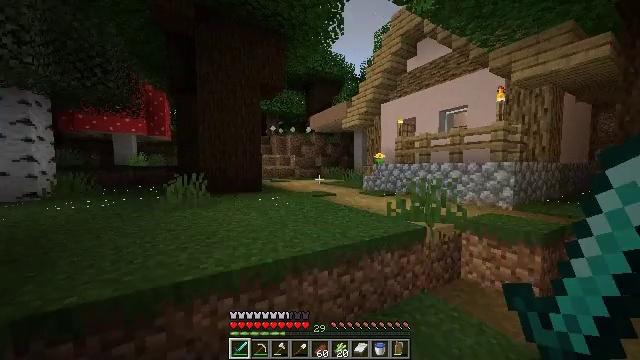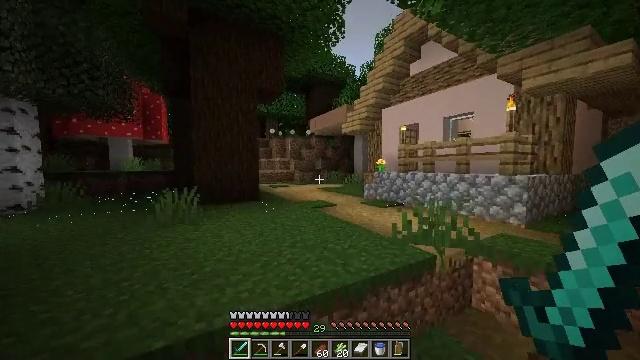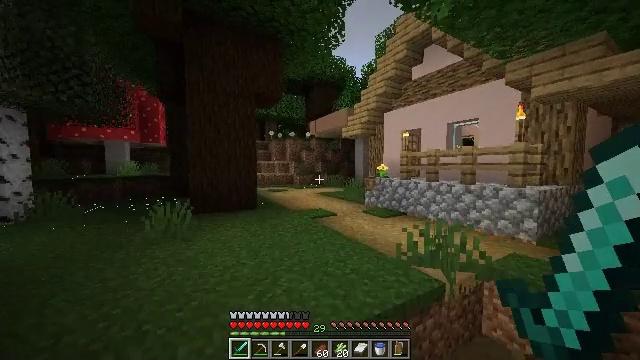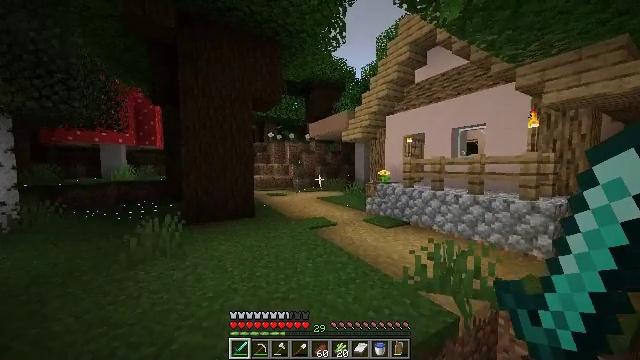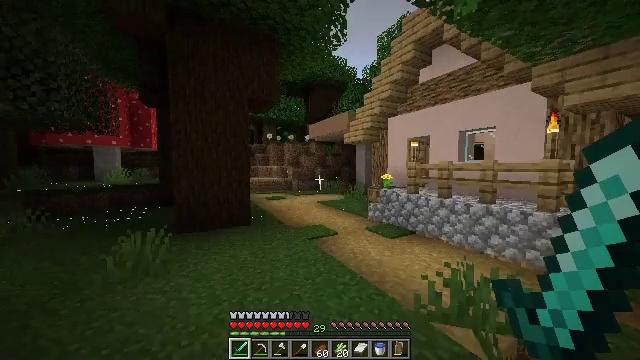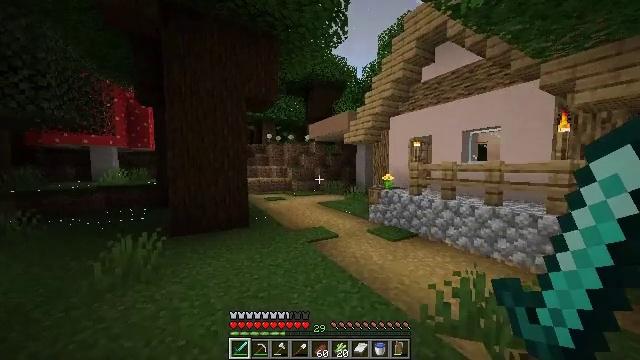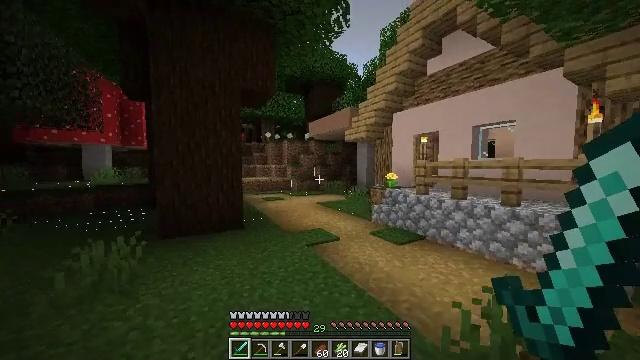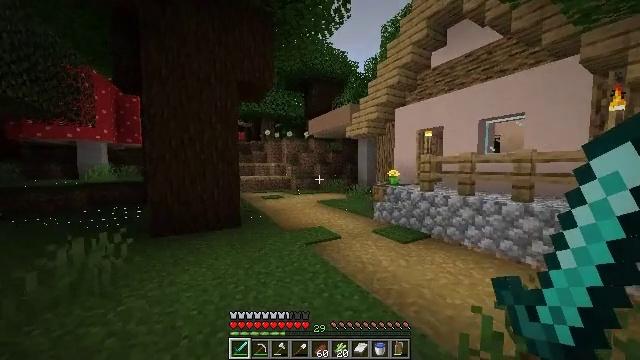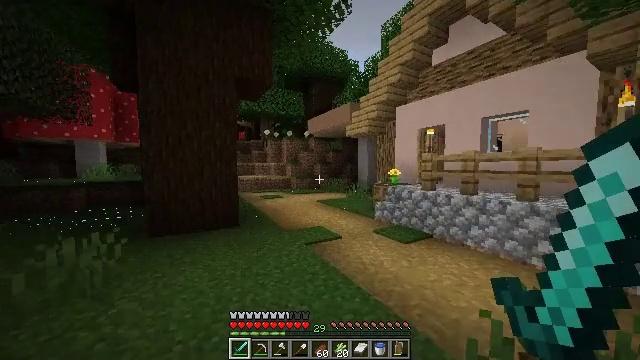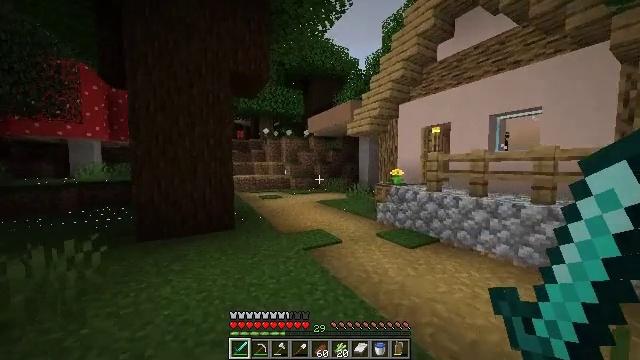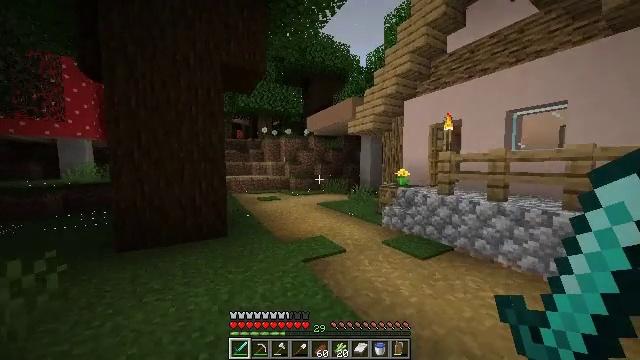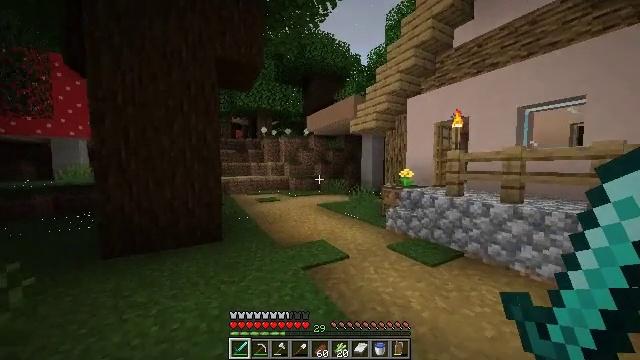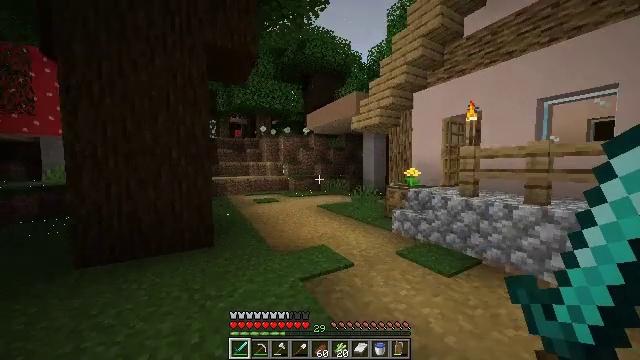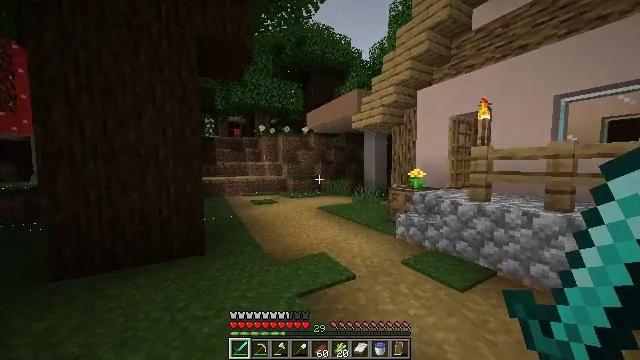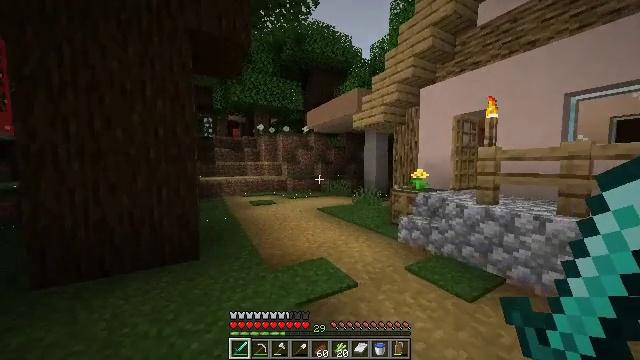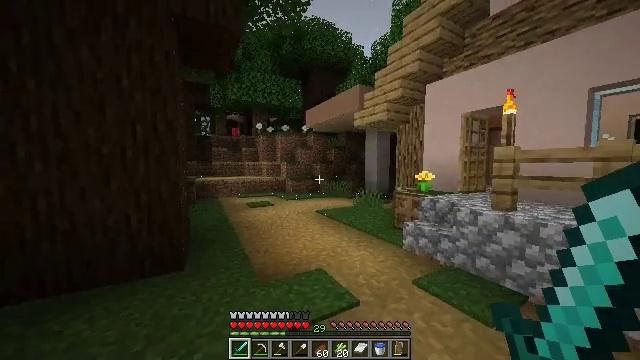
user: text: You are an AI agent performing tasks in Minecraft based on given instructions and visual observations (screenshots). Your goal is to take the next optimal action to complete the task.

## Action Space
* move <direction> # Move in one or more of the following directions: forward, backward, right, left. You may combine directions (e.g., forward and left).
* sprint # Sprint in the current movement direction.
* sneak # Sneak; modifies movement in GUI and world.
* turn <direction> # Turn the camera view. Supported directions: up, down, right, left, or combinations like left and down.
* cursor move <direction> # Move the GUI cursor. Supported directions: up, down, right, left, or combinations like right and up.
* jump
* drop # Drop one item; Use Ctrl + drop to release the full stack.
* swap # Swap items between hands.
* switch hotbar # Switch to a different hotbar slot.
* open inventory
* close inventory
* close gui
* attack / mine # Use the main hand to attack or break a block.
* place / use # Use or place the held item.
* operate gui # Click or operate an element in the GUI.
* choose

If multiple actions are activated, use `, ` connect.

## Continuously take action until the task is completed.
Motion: motion action
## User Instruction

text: Pick up the cornflower in the field.
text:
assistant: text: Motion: move forward, sprint, jump
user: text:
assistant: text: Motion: move forward, sprint, jump
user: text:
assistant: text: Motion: move forward, sprint, jump
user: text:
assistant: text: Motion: move forward, sprint
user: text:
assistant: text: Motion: move forward, sprint
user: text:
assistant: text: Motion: move forward, sprint
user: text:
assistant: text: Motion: move forward, sprint
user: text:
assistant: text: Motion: move forward, sprint
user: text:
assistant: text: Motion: move forward, sprint
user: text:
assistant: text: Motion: move forward, sprint
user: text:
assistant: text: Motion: move forward, sprint
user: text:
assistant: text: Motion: move forward, sprint
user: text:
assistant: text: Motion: move forward, sprint
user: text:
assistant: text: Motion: move forward, sprint
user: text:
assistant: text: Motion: move forward, sprint
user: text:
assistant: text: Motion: move forward, sprint
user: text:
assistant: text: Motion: move forward, sprint
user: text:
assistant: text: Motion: move forward, sprint
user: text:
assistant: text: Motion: move forward, sprint
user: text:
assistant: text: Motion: move forward and move left, sprint
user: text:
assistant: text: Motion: move forward and move left, sprint
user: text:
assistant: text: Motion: move forward and move left, sprint
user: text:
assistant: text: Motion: move forward and move left, sprint
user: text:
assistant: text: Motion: move forward and move left, sprint
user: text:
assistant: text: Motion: move forward and move left, sprint
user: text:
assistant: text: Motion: move forward and move left, sprint
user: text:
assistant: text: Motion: move forward and move left, sprint
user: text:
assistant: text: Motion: move forward and move left, sprint
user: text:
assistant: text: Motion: move forward and move left, sprint
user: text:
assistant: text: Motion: move forward, sprint